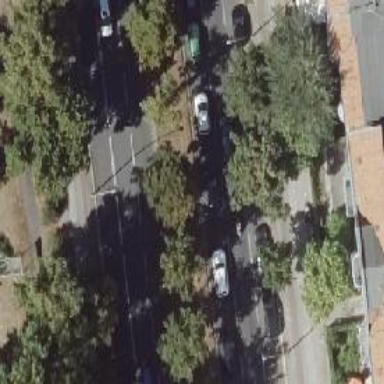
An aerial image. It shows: Avenue lined with broadleaved deciduous trees.